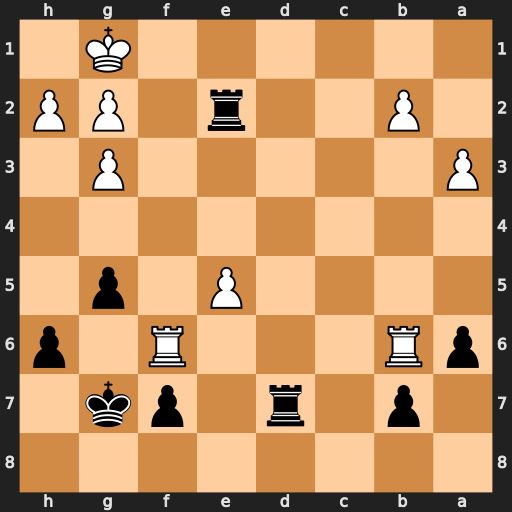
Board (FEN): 8/1p1r1pk1/pR3R1p/4P1p1/8/P5P1/1P2r1PP/6K1
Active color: b
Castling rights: -
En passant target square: -
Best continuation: Rd1+ Rf1 Rdd2